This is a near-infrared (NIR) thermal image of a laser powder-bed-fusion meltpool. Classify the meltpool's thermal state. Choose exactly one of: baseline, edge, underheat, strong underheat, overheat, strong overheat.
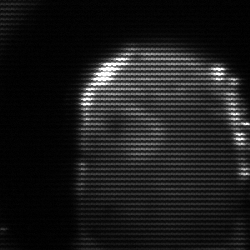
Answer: baseline